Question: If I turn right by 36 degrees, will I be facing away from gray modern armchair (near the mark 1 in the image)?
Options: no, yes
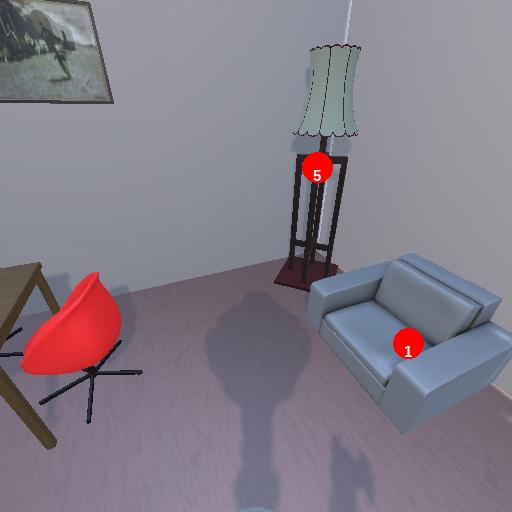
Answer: no